Question: I'm trying to figure out an odd issue with GLKQuaternions. When attempting to print out the information for the Quaternions, the value for w = 0 every time. Although, in the debugger area, it clearly shows that -4.37114e-08 is stored in this value. I have no idea why. My print statement says:
'''
NSLog(@"
SLERP: Animation.Current❌%f,y:%f,z:%f,w:%f and Animation.End❌%f,y:%f,z:%f,w:%f", animation.Current.x, animation.Current.y, animation.Current.z, animation.Current.w, animation.End.x, animation.End.y, animation.End.z, animation.End.w);
'''
My struct is
'''
typedef struct{
GLKQuaternion Start; //starting orientation
GLKQuaternion End; //ending orientation
GLKQuaternion Current; //current interpolated orientation
float Elapsed; //time span in seconds for a slerp fraction between 0 and 1
float Duration; //time span in seconds for a slerp fraction between 0 and 1
}Animation; //enables smooth 3D transitions
'''
The debugger shows the following:

Note that animation.End.w = -4.37114e-08 while stating it = 0 in the debugger at the same moment. I had my break point setup right after the print statement. Does anyone know what would cause this? I think it's interfering with my calculations relating to the variable for w.
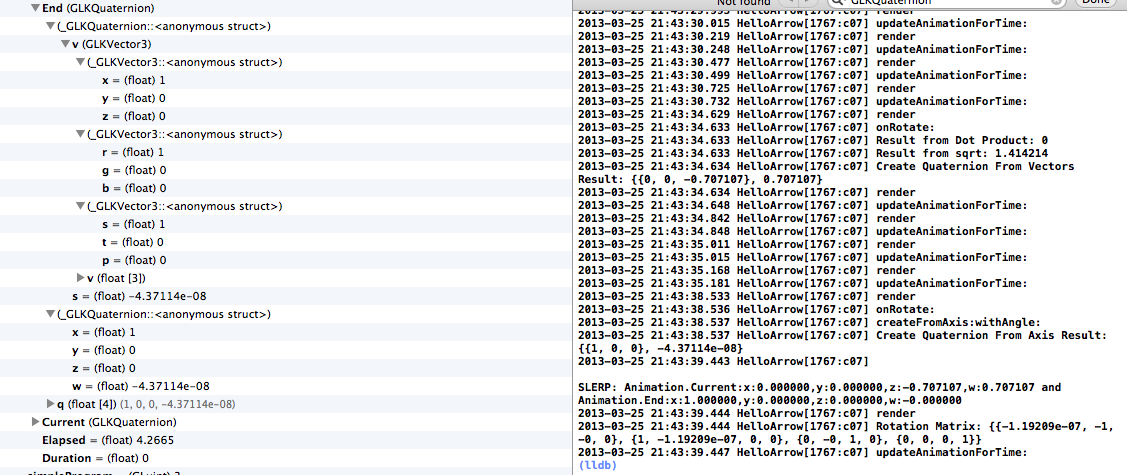
Answer: '%f' outputs values to only 6 decimal places.
An an example, use '%.9f' to output to 9 decimal places. Obviously, '-4.37114 * 10^-08' will require more than 6 decimal places so you will need to alter your formatting in your NSLog.